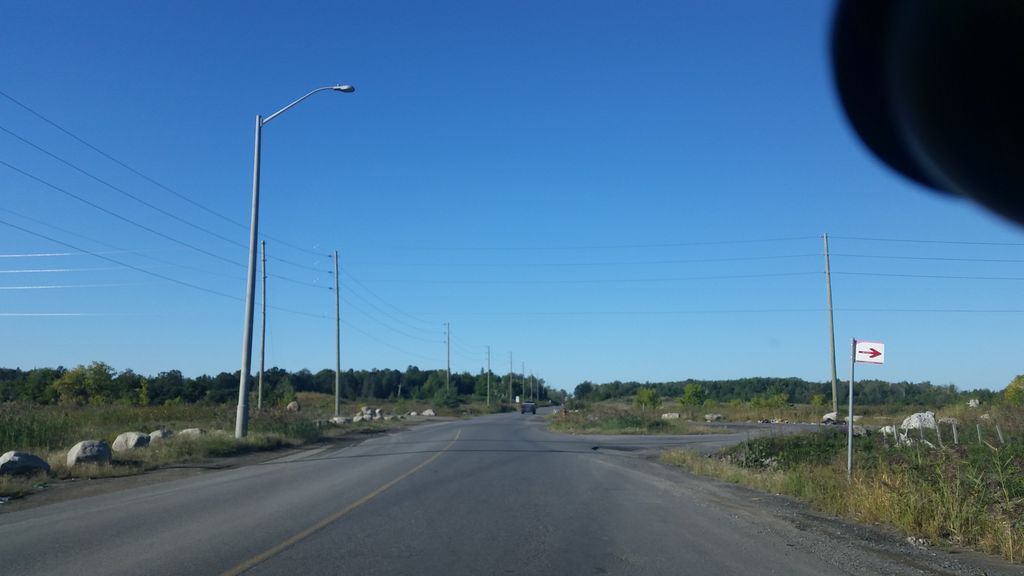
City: ottawa-gatineau